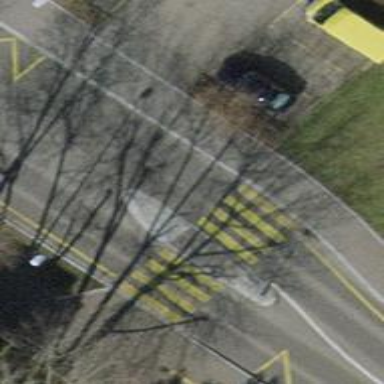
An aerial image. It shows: Marked crossing with pedestrian island.